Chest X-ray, PA view. Patient: 52 years old, sex M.
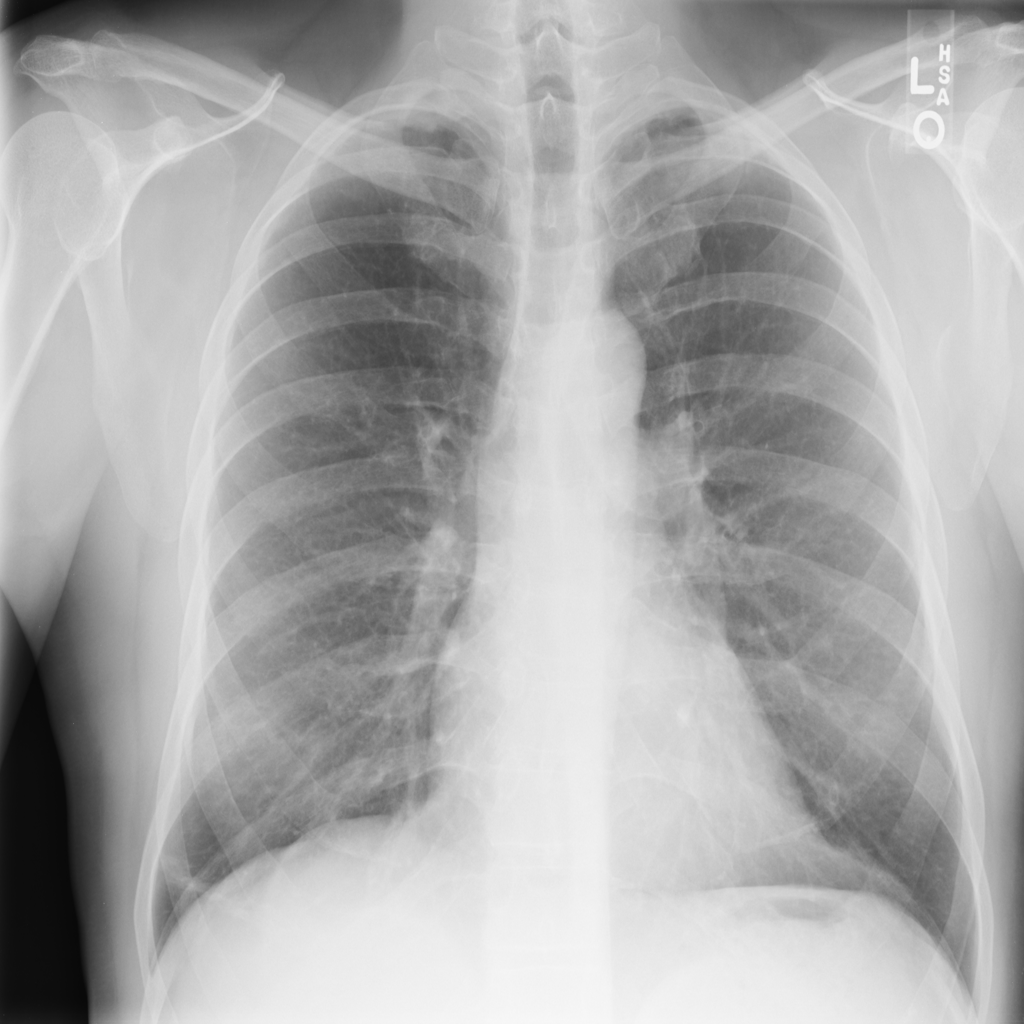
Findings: Pleural_Thickening